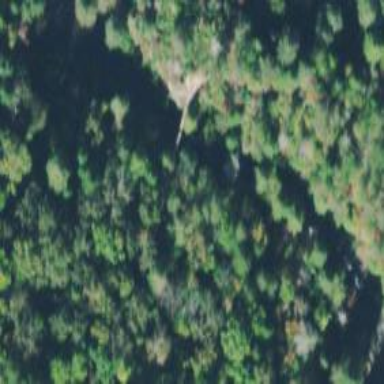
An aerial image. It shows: Path crossing suspension bridge.